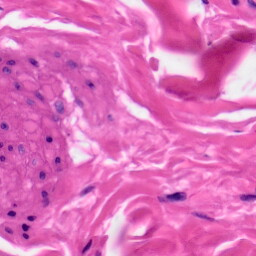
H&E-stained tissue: Skin